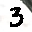
Label: 3